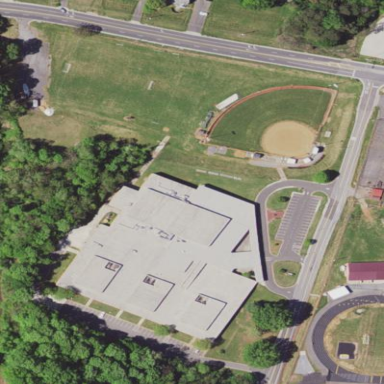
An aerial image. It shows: School.